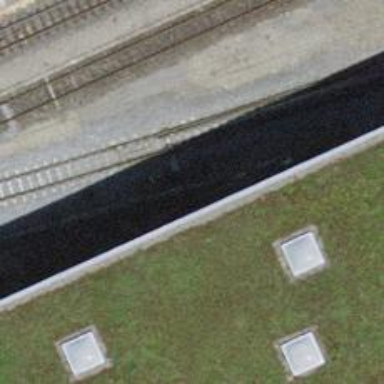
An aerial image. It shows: Narrow-gauge railway track with 1 electrified contact line.